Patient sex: M
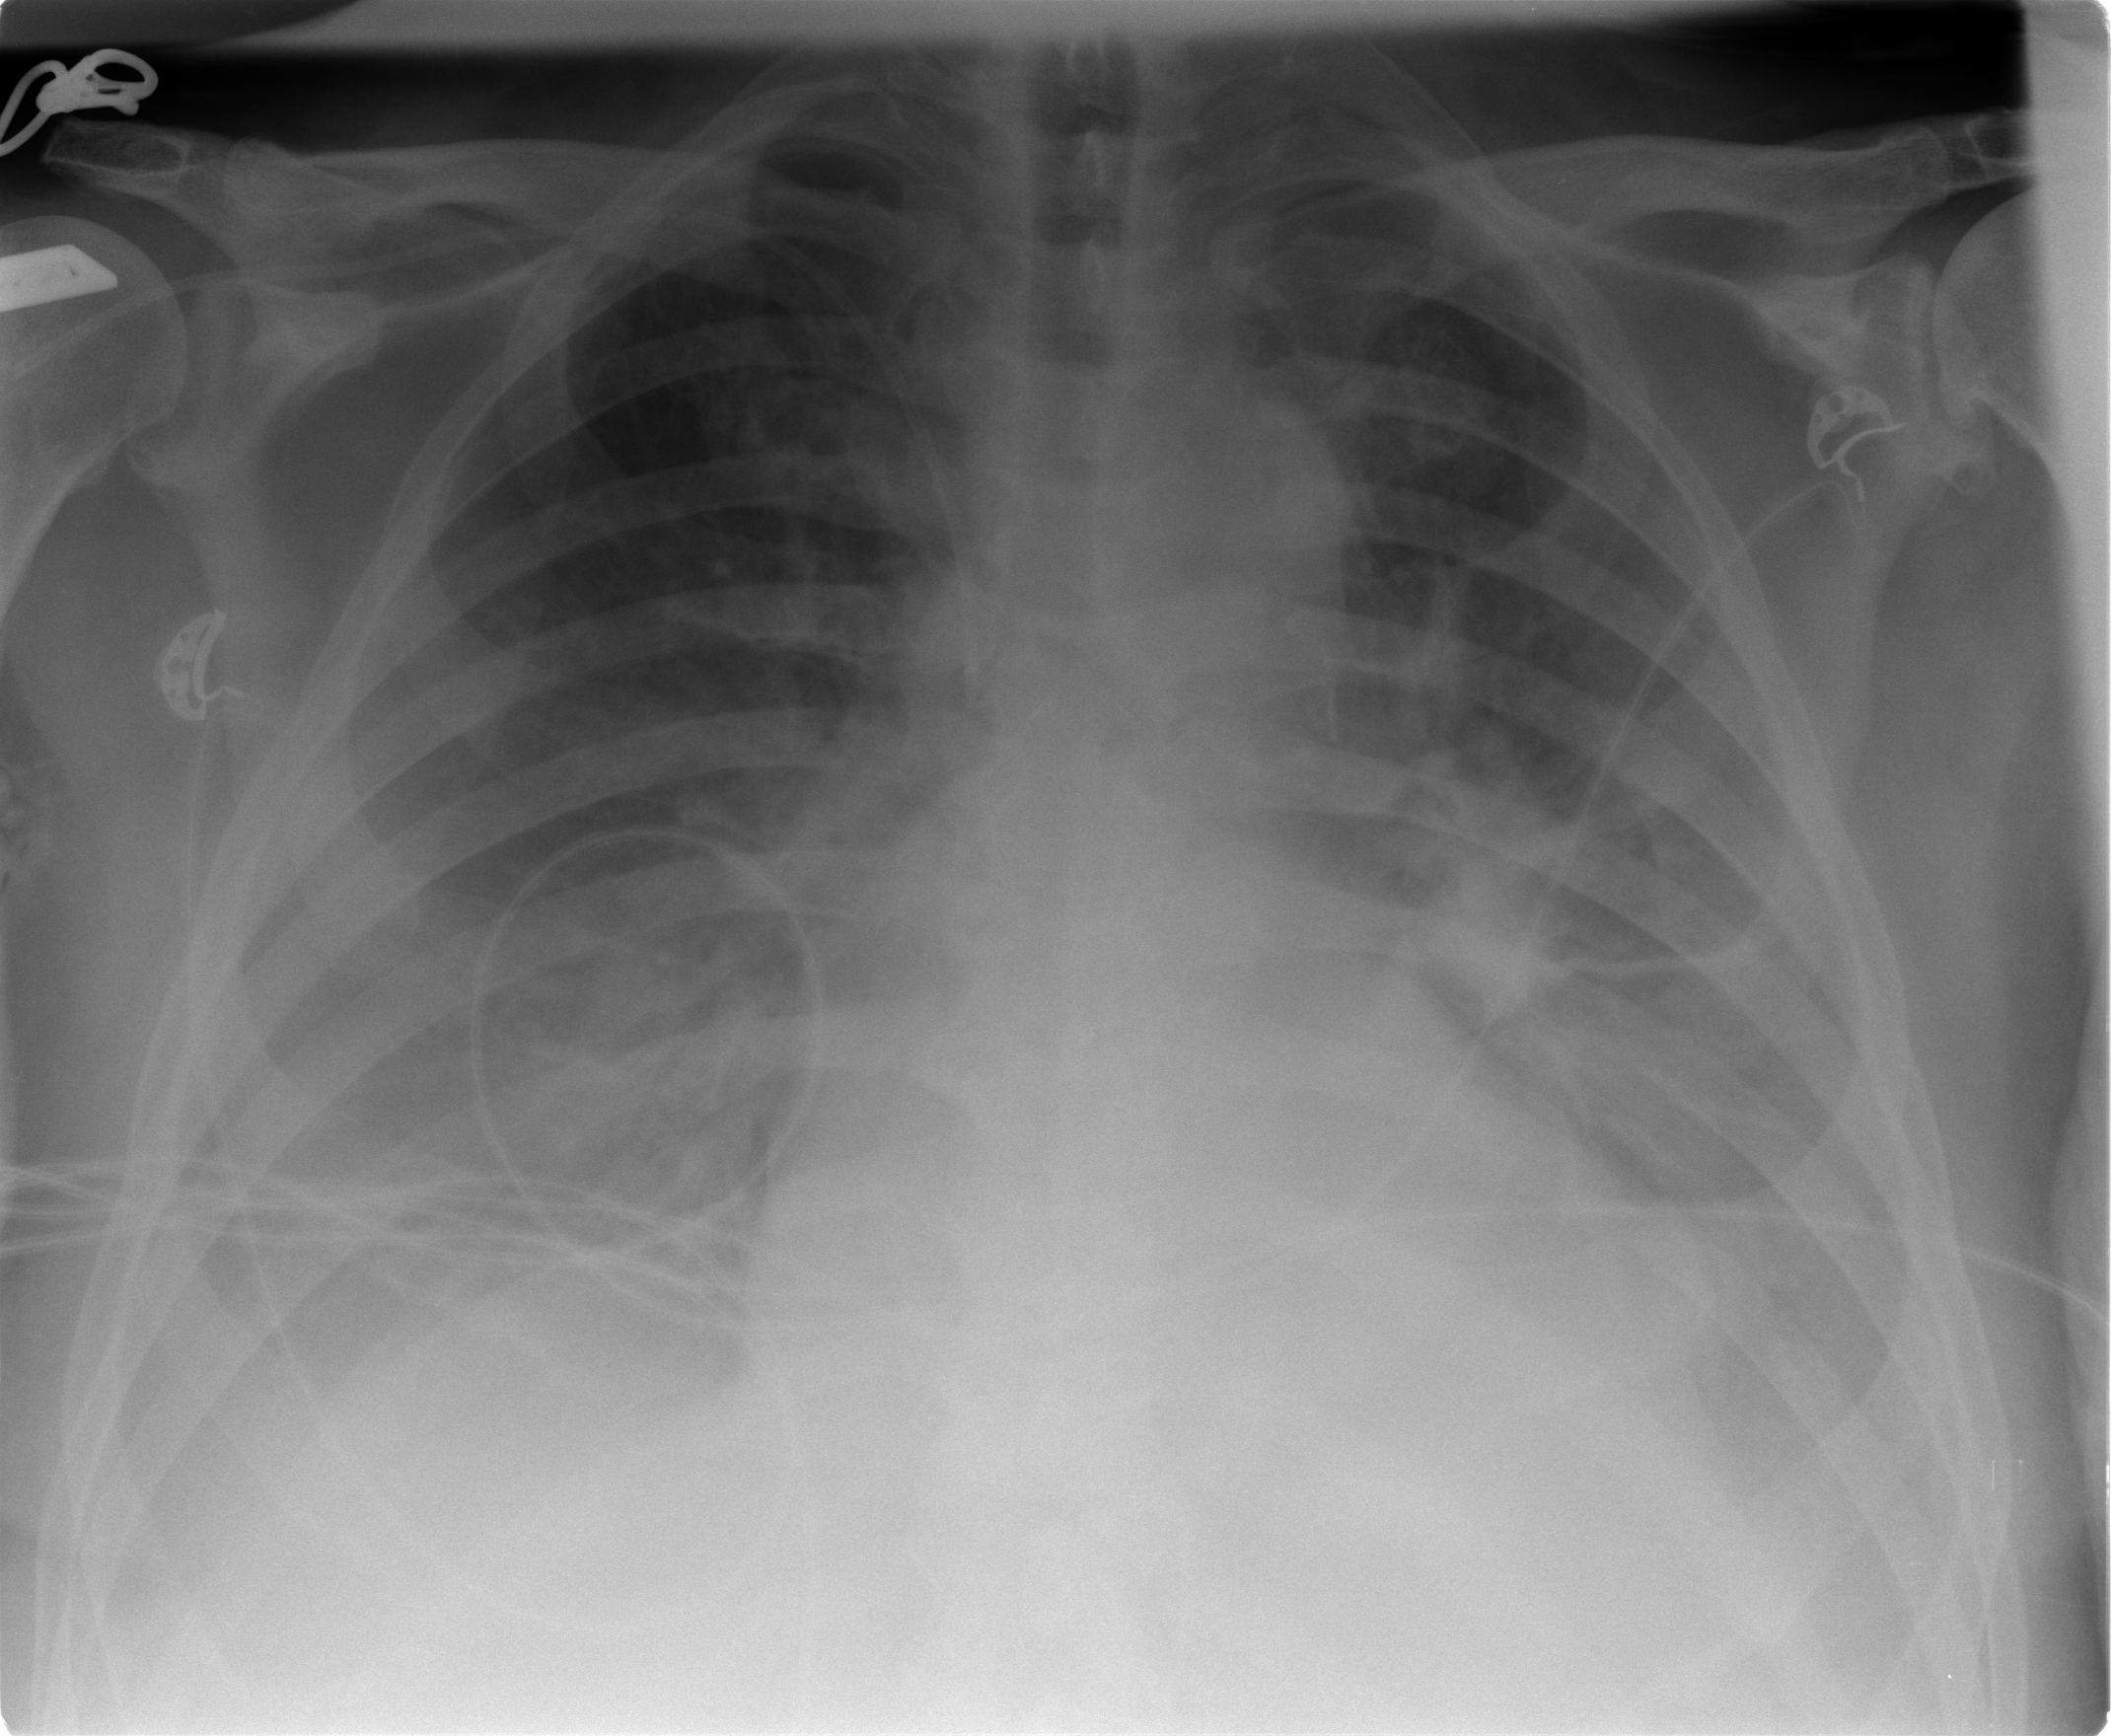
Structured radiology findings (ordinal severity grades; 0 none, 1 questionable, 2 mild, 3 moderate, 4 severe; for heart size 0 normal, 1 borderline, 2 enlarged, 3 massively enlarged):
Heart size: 2
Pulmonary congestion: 2
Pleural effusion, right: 3
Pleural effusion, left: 2
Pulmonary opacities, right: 1
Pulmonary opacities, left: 2
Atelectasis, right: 2
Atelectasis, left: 2